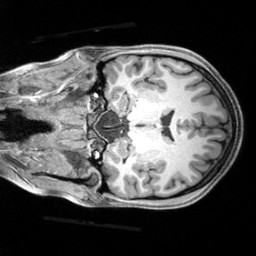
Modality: T1w
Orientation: coronal